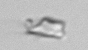
Label: detritus_transparent